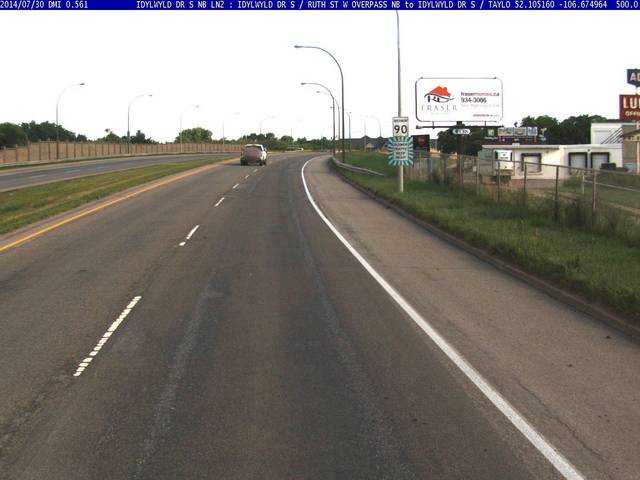
Region: Canada
Coordinates: 52.105, -106.675